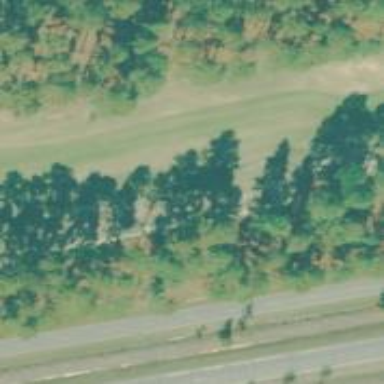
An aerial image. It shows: Path designed for golf carts.